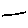
Label: line